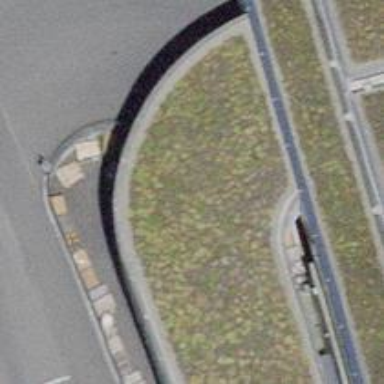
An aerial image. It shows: Parking aisle under tunnel.